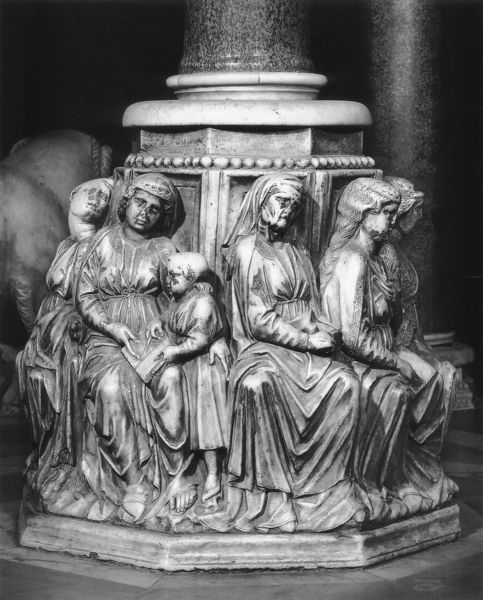
Titel: Kanzel des Doms in Siena
Künstler: Niccolò Pisano
Standort: Siena, Dom (EU - I - Toskana)
Schlagwörter: frauen, menschen, sitzen, frau, holz, marmor, säule, schleier, alt, jung, falten, sockel, stein, trauer, gewand, sitzend, stehend, gewänder, kind, skulptur, relief, figuren, bildhauerei, plastik, foto, buch, schwarzweiß, sandale, christus, jesus, mittelalter, basis, säulenbasis, mittelalterlich, oktogon, elfenbein, zeigegestus, bildhauerkunst, statue, alllegorien